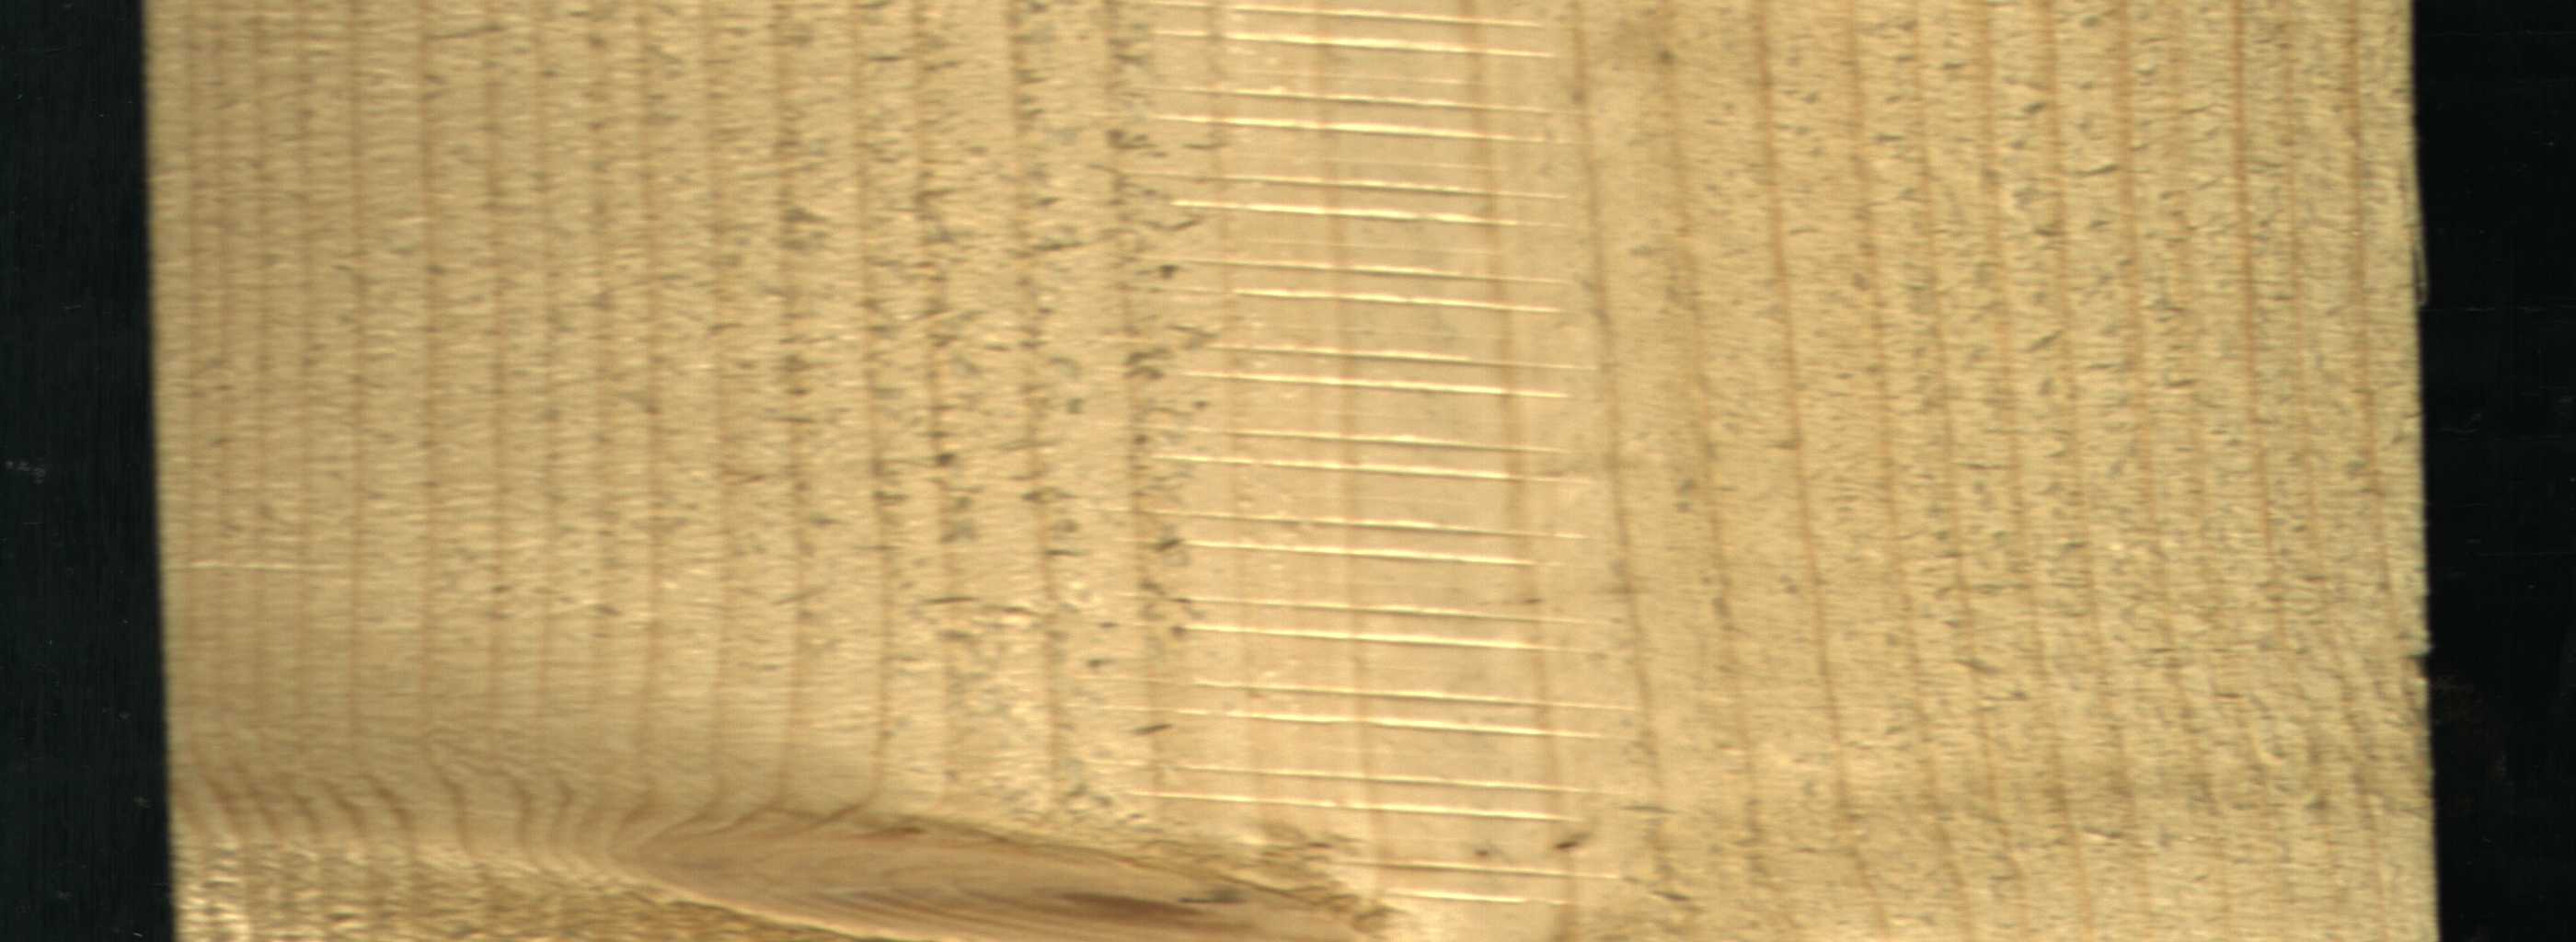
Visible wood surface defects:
Live_Knot